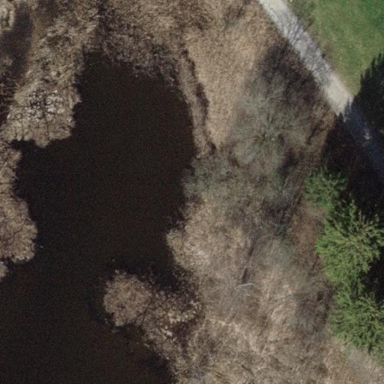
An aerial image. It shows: Bog wetland.